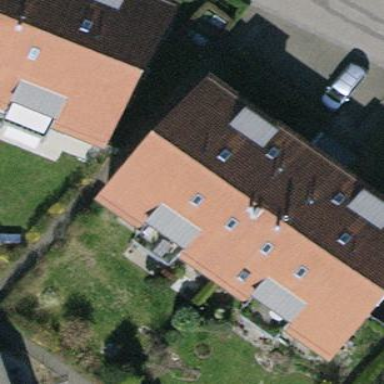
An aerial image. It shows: Tile-roofed apartment building.